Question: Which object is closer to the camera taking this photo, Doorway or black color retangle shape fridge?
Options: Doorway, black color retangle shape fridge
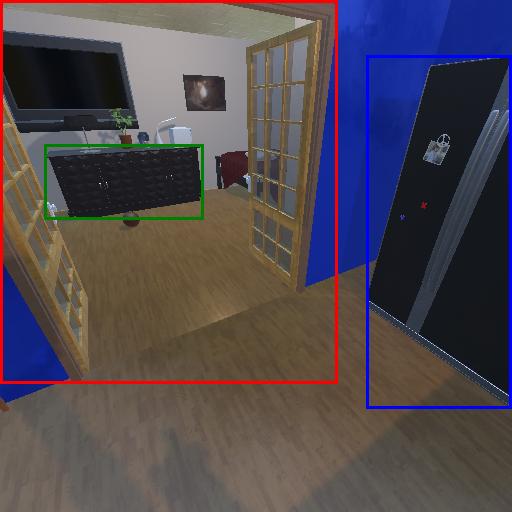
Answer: Doorway